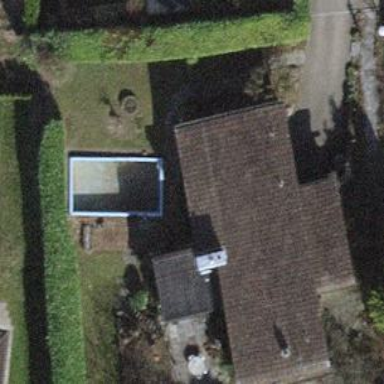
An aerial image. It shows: Detached building.